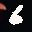
Label: 6